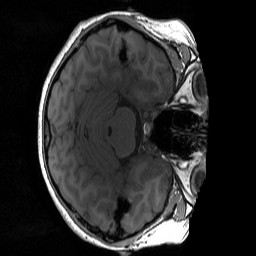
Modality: T1w
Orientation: axial
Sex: female
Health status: ill
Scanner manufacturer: siemens
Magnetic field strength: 3 T
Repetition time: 1.57 s
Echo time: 0.00275 s